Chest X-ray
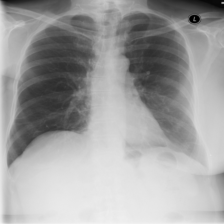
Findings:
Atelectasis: negative
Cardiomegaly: negative
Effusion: negative
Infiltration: positive
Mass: negative
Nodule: negative
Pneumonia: negative
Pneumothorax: negative
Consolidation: negative
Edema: negative
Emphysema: negative
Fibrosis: positive
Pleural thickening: negative
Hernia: negative